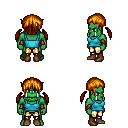
a pixel art fantasy rpg character, male body template, orc, green skin, teal pirate shirt, gold greaves, dark blonde twin-tailed hairstyle, cloth bracers, brown shoes, four views (front, back, left, right), 2x2 character sprite sheet, small pixel art, hard edges, no anti-aliasing